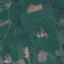
Label: Pasture